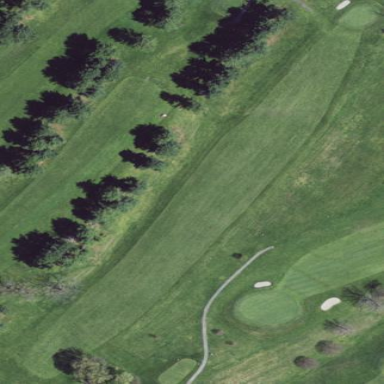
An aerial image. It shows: Grassy area designated as golf fairway.